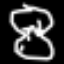
Label: hourglass